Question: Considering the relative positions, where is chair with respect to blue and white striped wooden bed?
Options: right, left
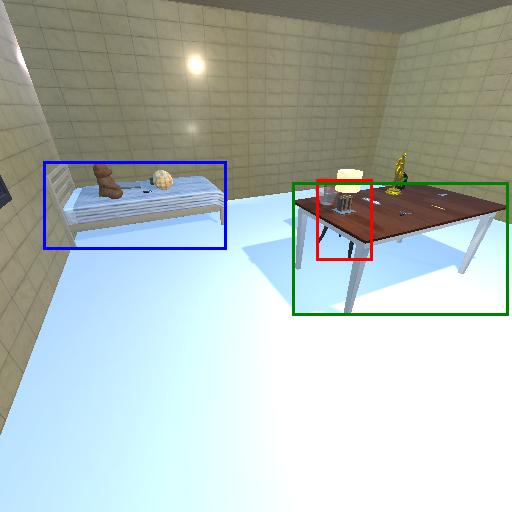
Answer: right